Field crop: maize
Growth stage: 1
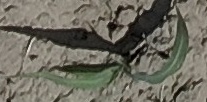
Species: sorghum